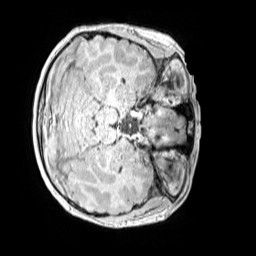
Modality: MP2RAGE
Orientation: axial
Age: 10
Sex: male
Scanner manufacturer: siemens
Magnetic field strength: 3 T
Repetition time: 4 s
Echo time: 0.00299 s